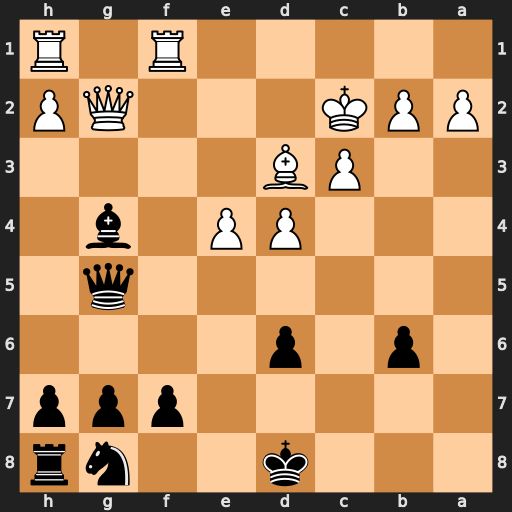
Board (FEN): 3k2nr/5ppp/1p1p4/6q1/3PP1b1/2PB4/PPK3QP/5R1R
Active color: b
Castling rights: -
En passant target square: -
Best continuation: Bd1+ Rxd1 Qxg2+